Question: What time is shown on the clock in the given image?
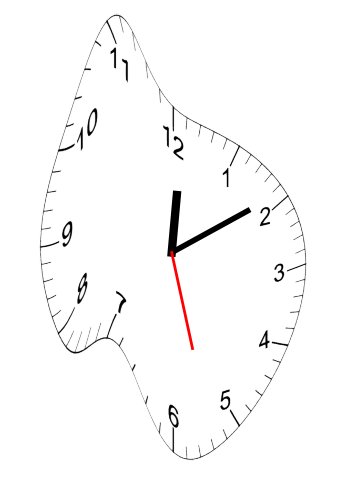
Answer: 12:09:27